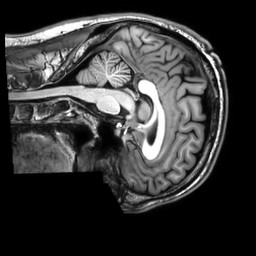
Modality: T1w
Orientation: sagittal
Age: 31
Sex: male
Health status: healthy
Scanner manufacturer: philips
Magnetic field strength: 3 T
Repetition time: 0.009 s
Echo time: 0.003996 s